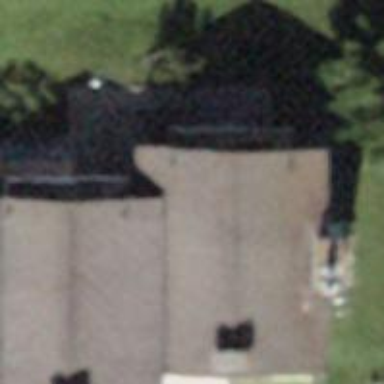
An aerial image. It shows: Gabled building with the roof oriented along its structure.